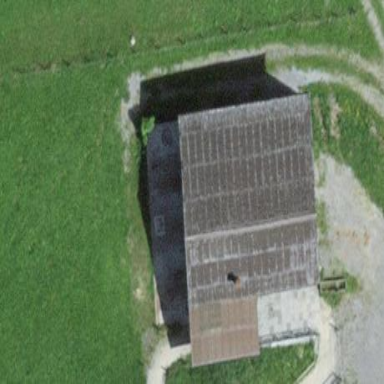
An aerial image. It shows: Farm auxiliary building.